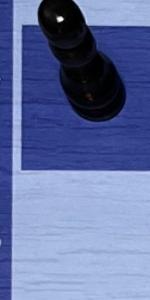
Label: Empty